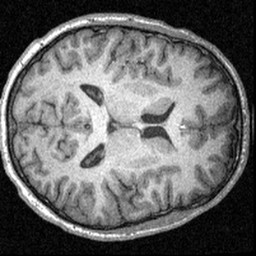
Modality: T1w
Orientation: axial
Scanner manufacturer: siemens
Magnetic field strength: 3 T
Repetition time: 1.57 s
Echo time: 0.00304 s